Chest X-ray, AP view. Patient: 44 years old, sex F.
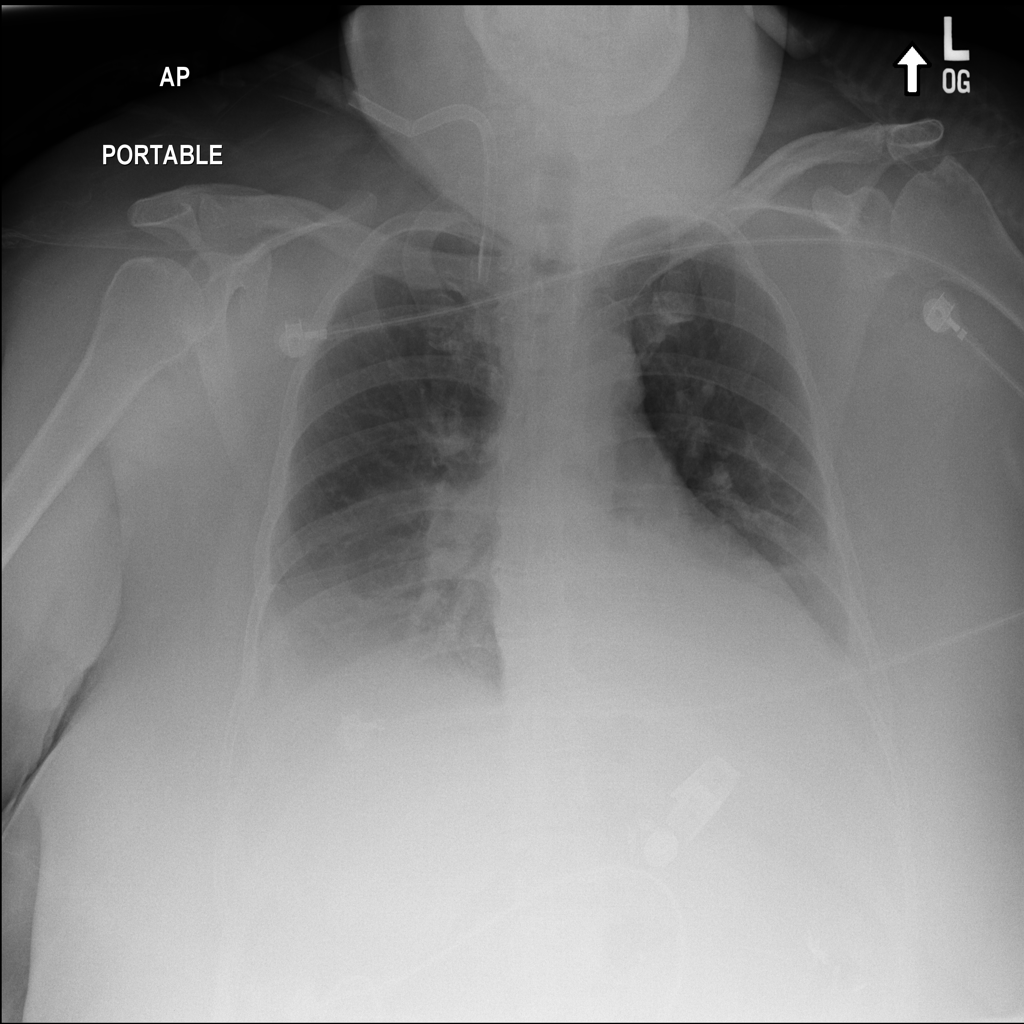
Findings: Consolidation